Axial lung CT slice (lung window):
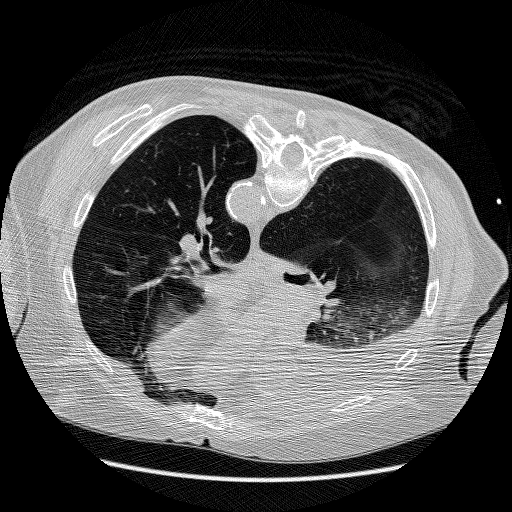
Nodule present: no